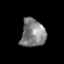
Tissue: prostate
Cell type: T cells
Senescence score: 0.3619
Nuclear area (px): 676
Mean DAPI intensity: 128.105